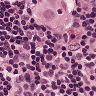
Metastatic tissue present: yes